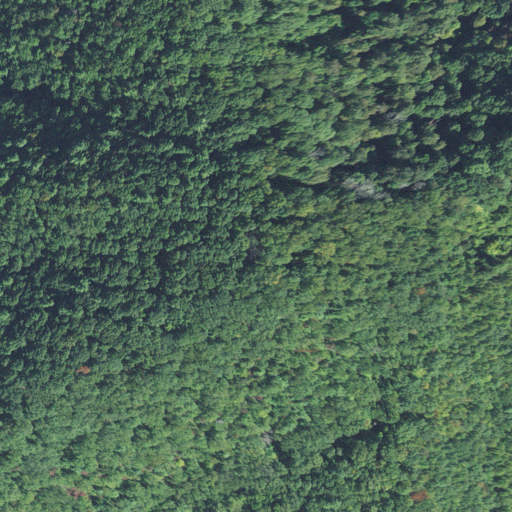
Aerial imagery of mountain in North Carolina named Lamb Knob containing deciduous forest and mixed forest